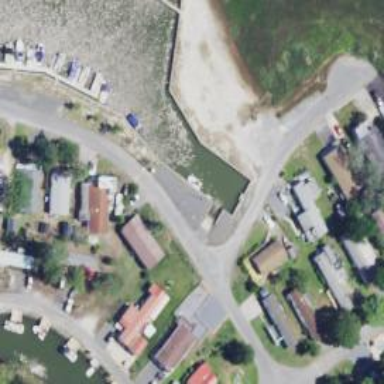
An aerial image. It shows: Slipway on leisure land.